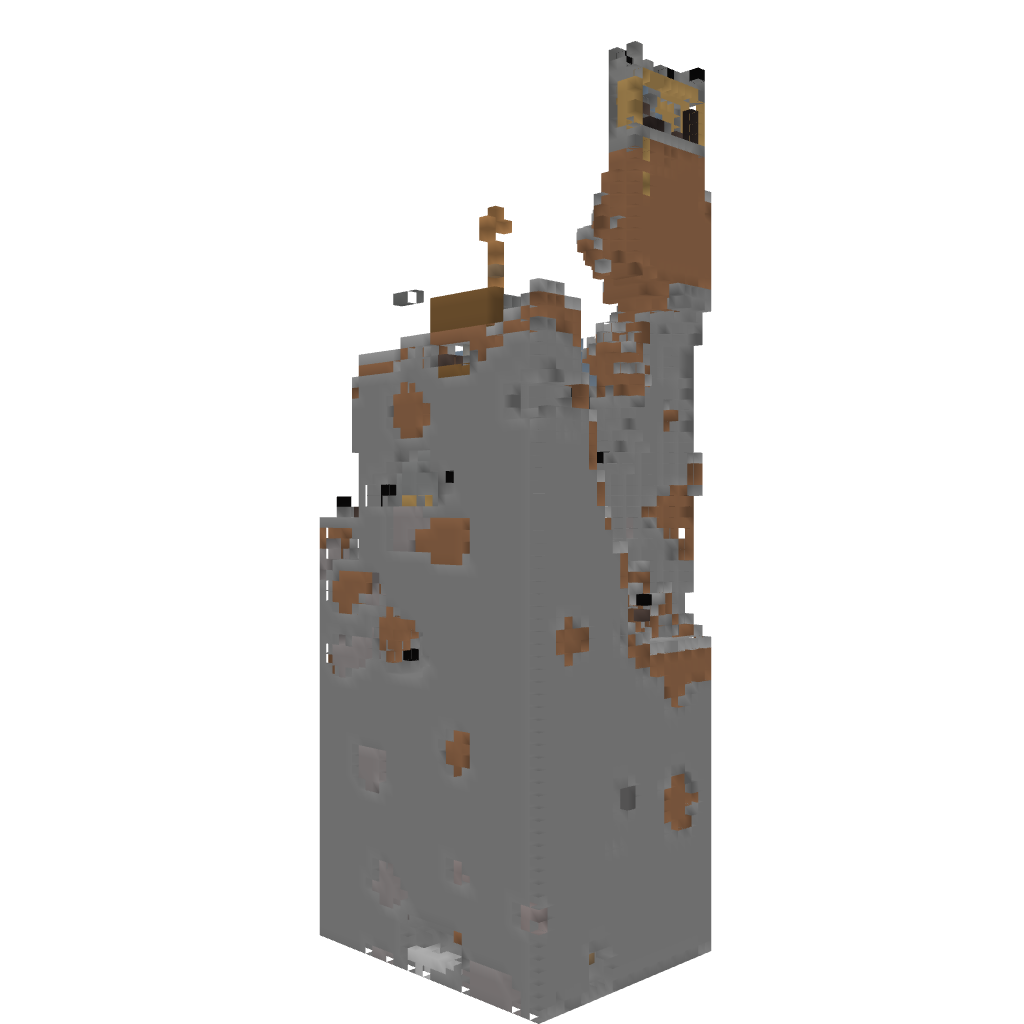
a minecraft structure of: Small lovely church